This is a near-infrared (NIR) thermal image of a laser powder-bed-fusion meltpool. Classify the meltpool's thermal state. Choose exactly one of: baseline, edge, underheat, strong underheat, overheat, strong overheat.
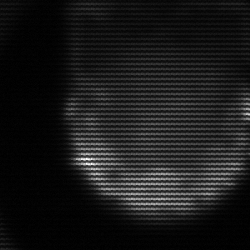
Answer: edge